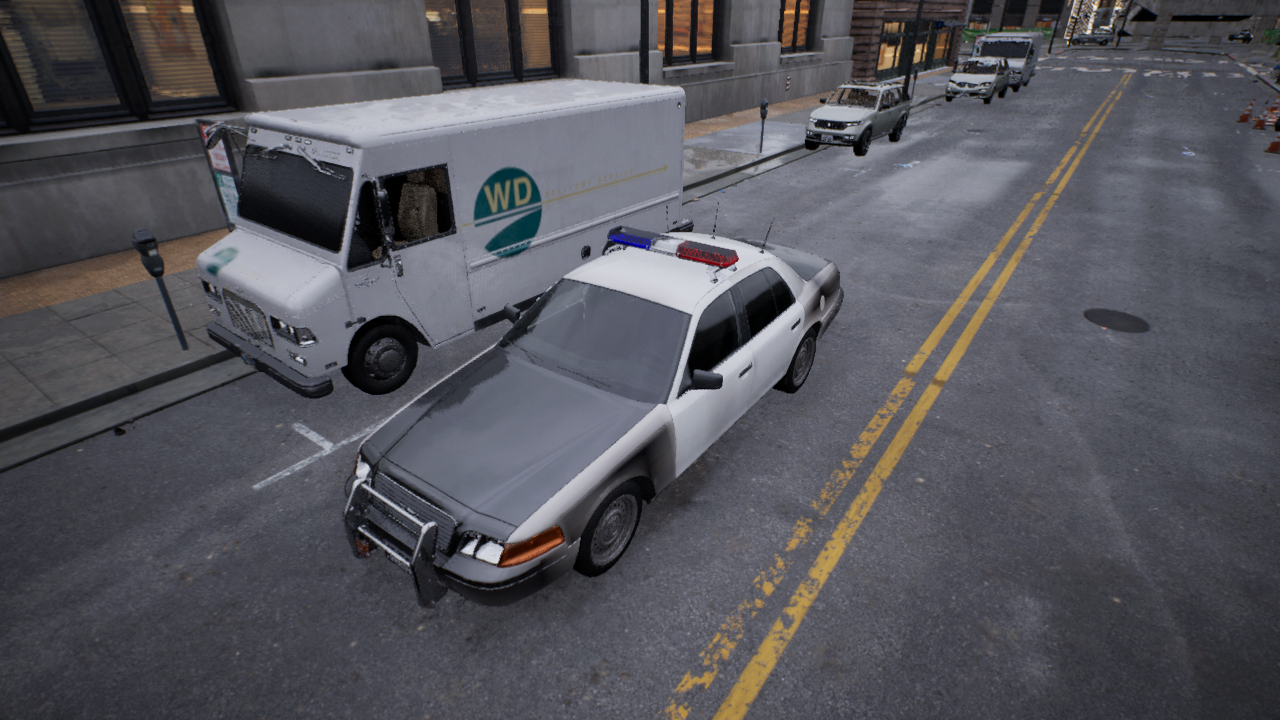
Venue: downtown
Lighting: clear day
Vehicle rig: sedan